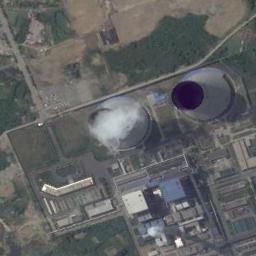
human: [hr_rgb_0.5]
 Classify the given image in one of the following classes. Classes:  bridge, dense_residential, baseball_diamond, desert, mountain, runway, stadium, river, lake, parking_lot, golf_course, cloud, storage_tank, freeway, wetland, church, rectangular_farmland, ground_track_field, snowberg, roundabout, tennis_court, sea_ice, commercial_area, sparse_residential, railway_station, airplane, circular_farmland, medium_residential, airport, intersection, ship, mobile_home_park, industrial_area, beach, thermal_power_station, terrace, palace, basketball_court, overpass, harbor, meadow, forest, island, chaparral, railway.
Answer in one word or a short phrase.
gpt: thermal_power_station